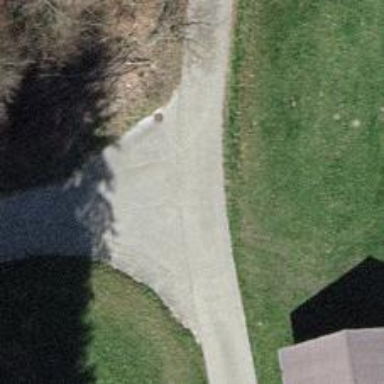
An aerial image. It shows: Paved service road.